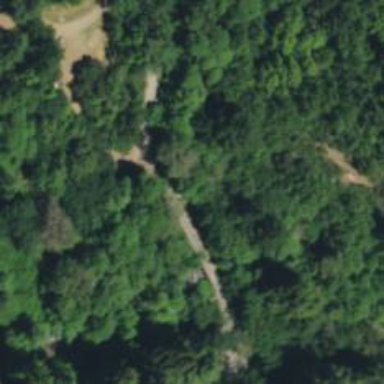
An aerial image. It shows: Unclassified road on bridge over abandoned railway.